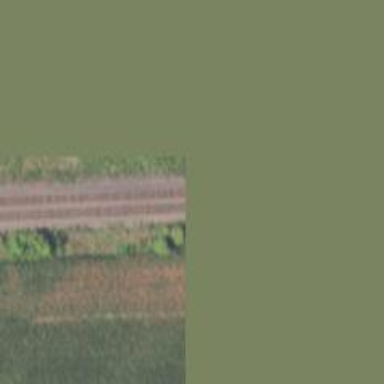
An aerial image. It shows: Railway track.